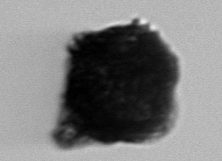
Label: Gonyaulax